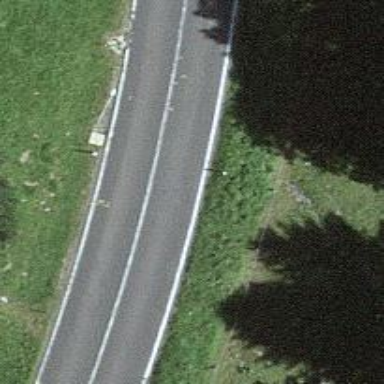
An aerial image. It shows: Secondary road with asphalt surface.